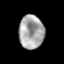
Tissue: prostate
Cell type: T cells
Senescence score: 0.2843
Nuclear area (px): 819
Mean DAPI intensity: 166.762